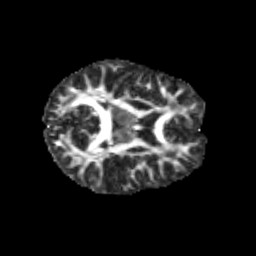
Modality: FA
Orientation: axial
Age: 10
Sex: female
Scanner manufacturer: siemens
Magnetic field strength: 3 T
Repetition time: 3.8 s
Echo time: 0.07 s